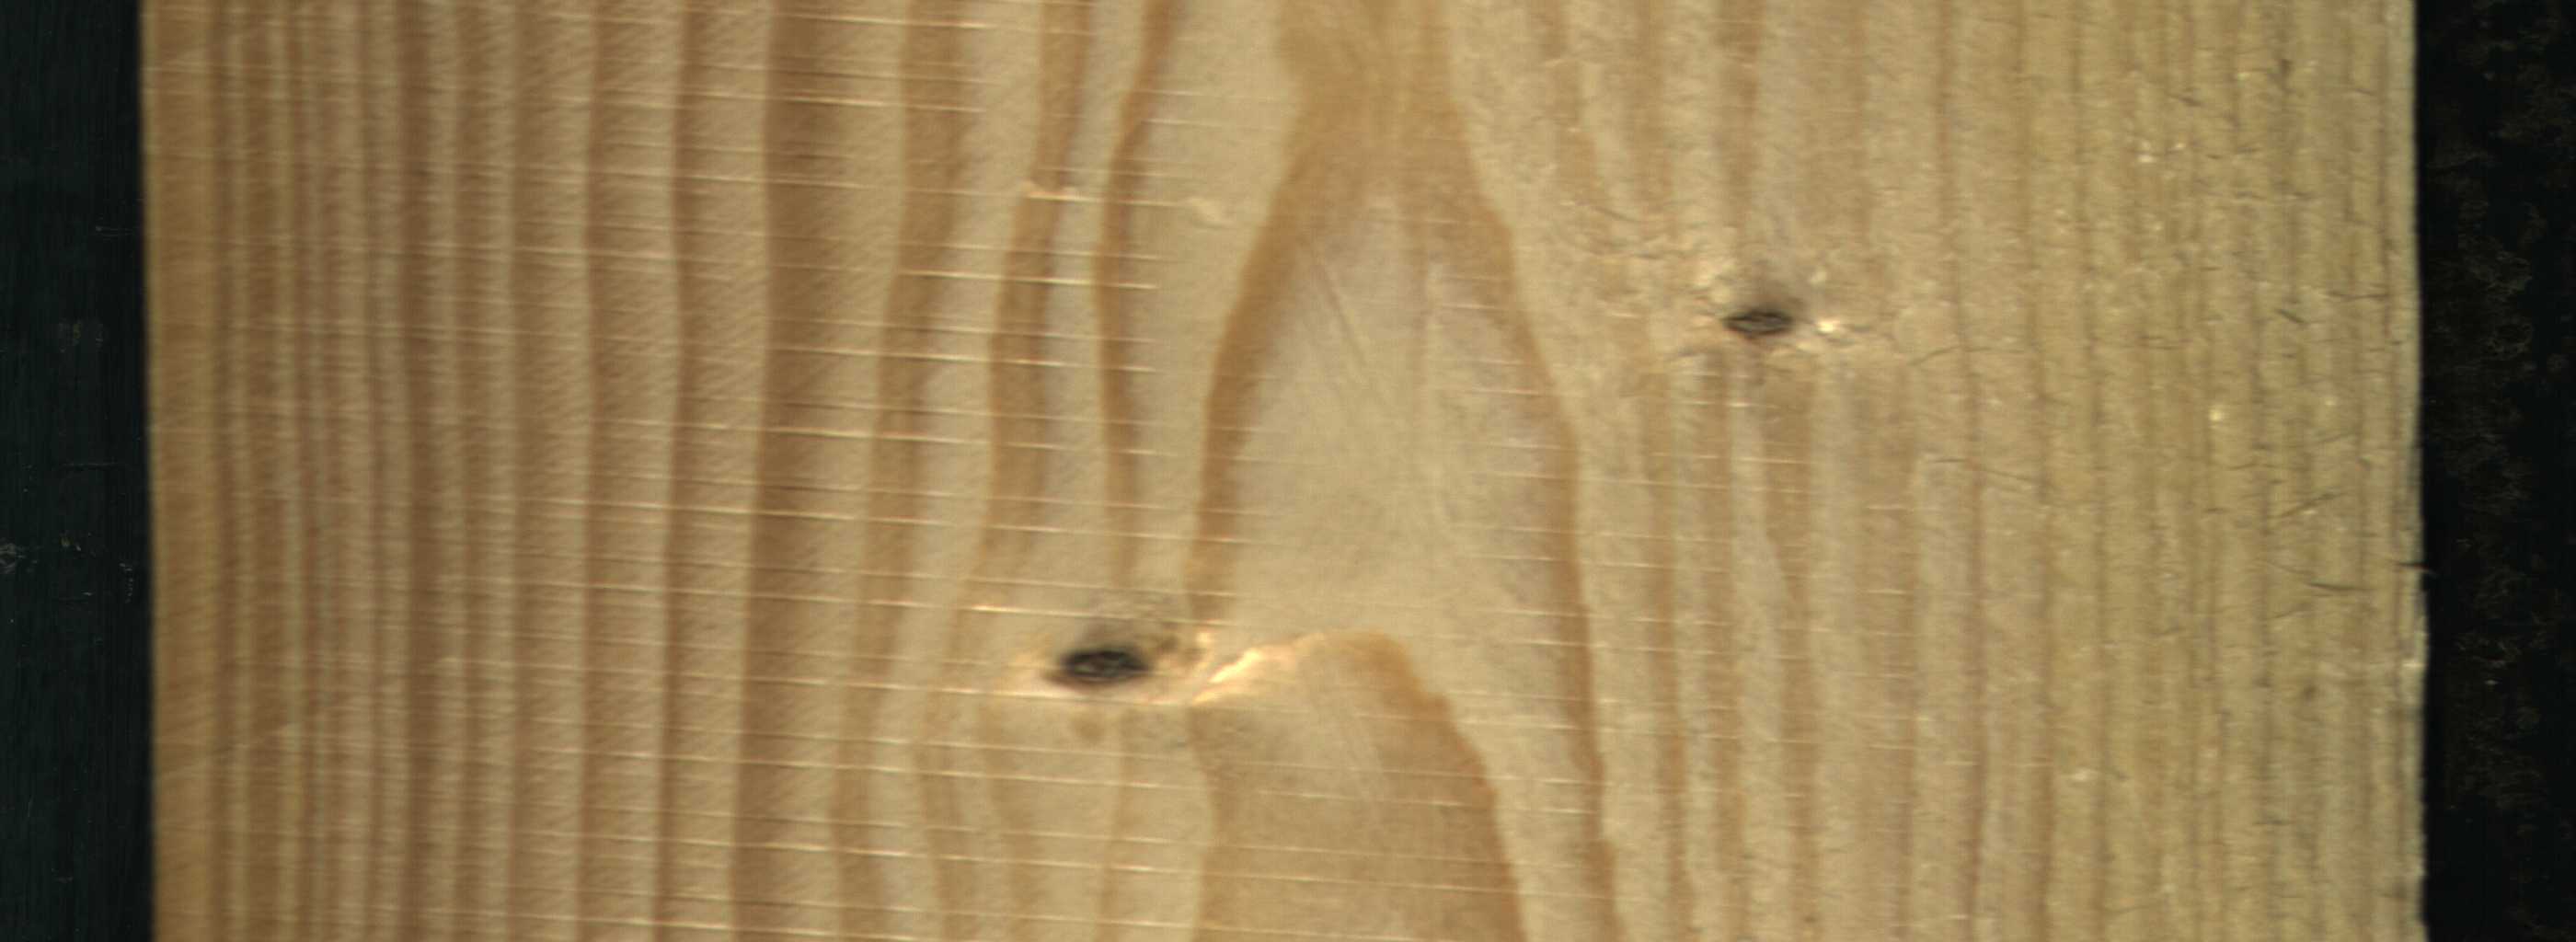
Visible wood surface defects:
Dead_Knot
Live_Knot